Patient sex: M
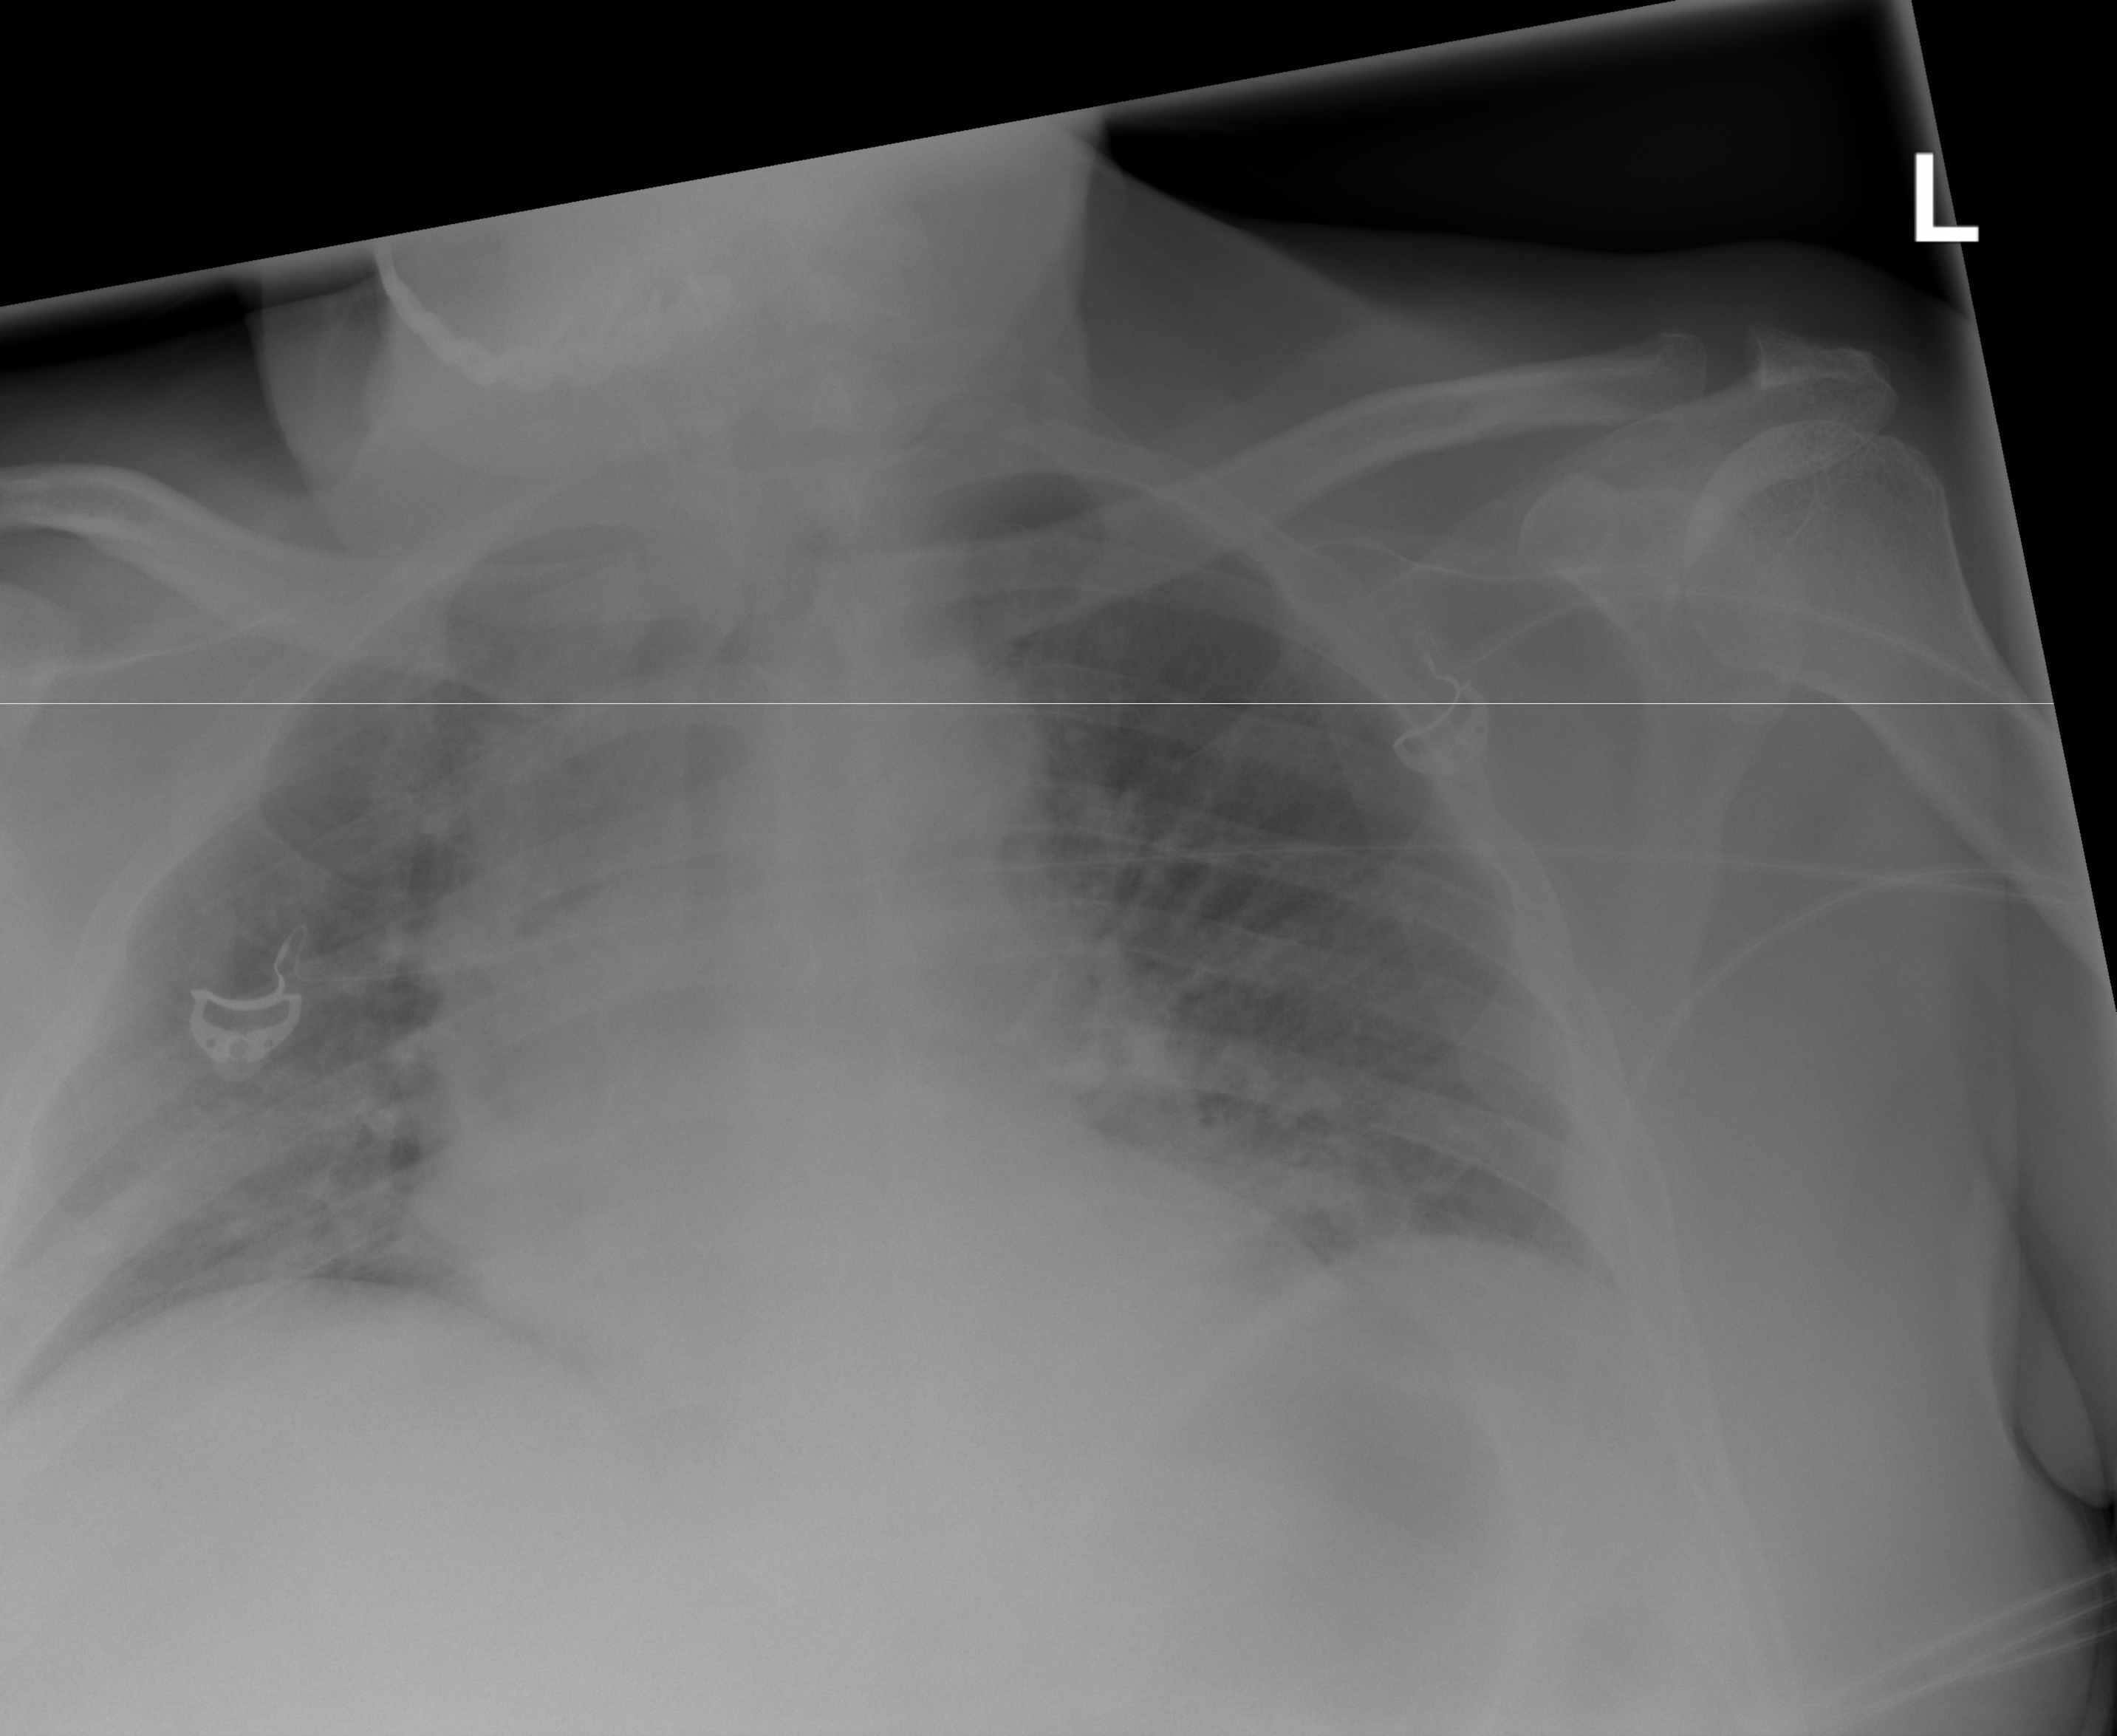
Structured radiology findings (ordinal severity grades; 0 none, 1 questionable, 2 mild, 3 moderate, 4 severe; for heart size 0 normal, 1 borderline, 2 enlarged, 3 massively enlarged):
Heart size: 0
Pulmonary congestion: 2
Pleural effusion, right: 0
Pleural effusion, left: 0
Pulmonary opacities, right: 0
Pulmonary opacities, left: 0
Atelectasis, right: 2
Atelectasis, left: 0